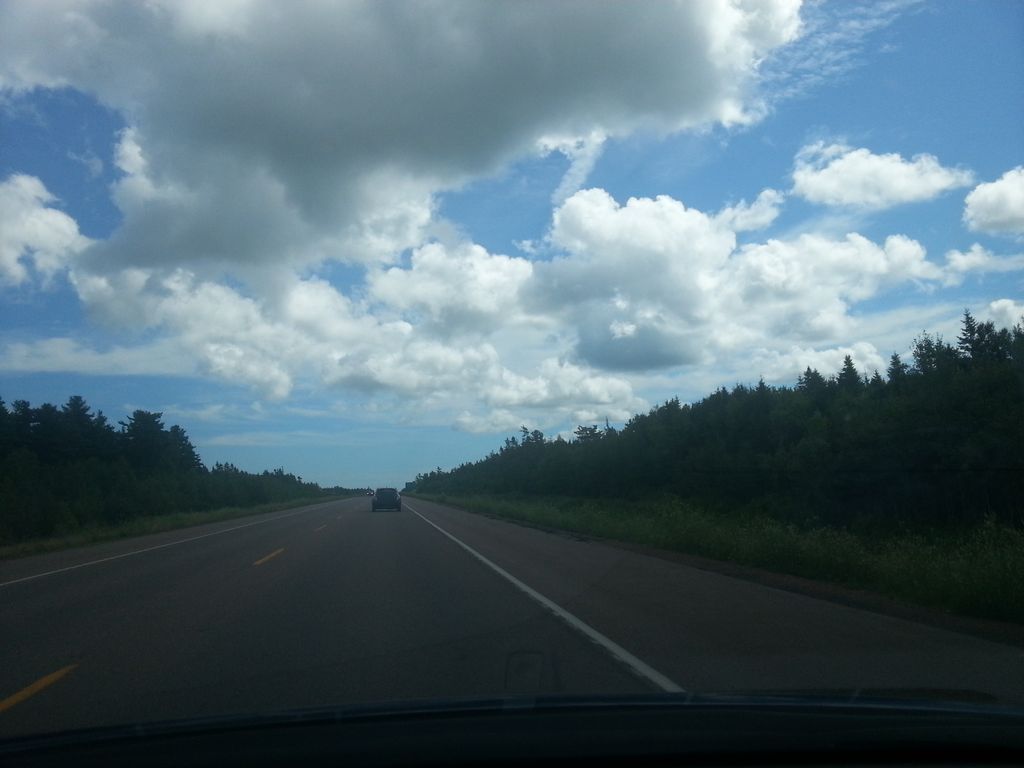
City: charlottetown